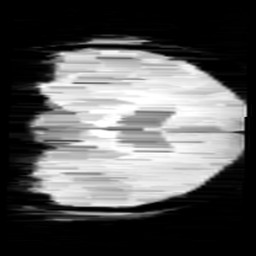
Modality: minIP
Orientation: coronal
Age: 12
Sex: female
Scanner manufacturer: siemens
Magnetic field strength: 3 T
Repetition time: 0.027 s
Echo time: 0.02 s